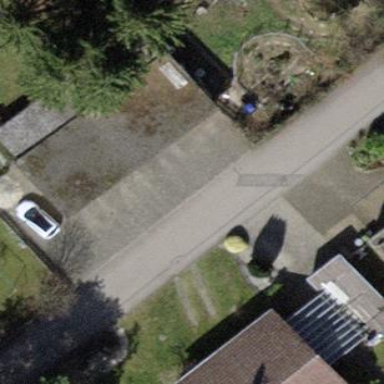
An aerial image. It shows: Group of garages.